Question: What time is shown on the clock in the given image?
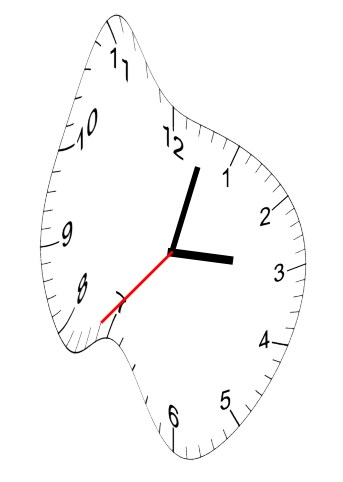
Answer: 03:02:37